Field crop: maize
Growth stage: 2
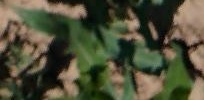
Species: maize